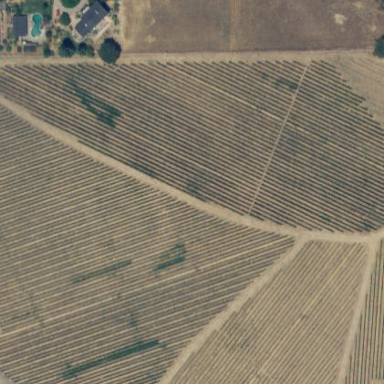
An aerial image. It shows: Vineyard growing grapes.